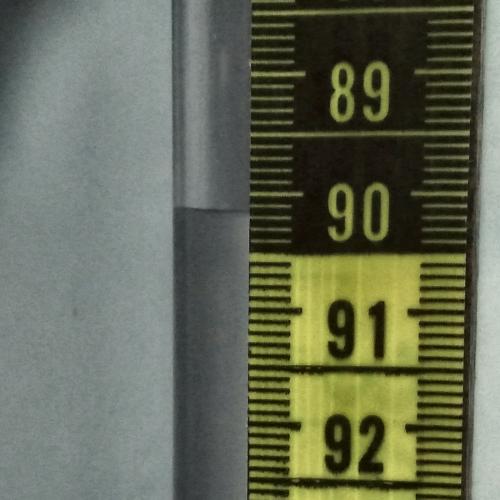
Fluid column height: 90.2 cm